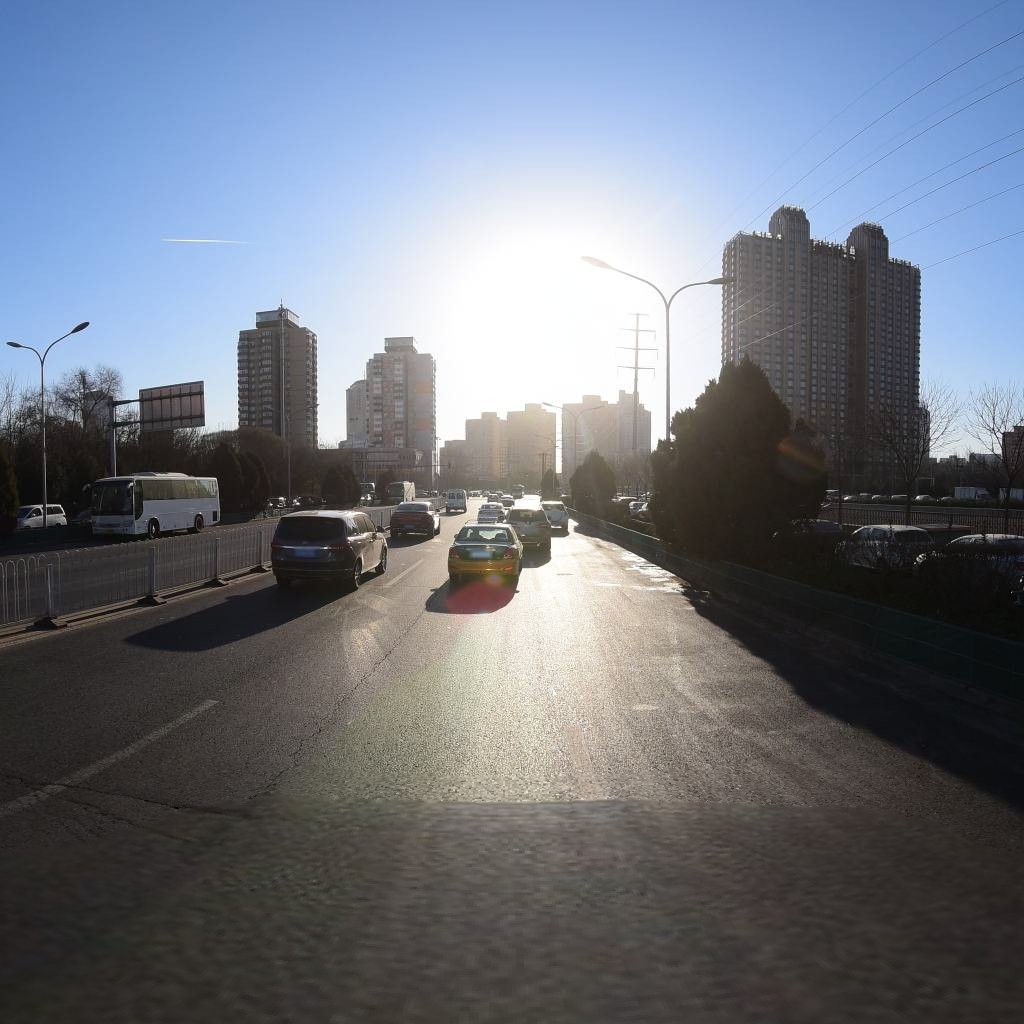
Region: Dongcheng
Road damage annotations: alligator crack, longitudinal crack